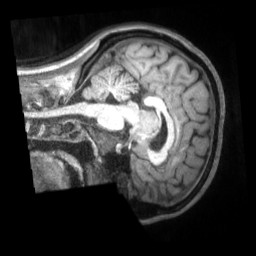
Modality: T1w
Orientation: sagittal
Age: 26
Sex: female